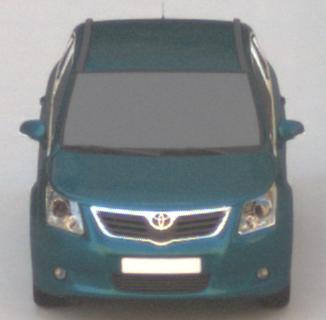
Make: Toyota
Model: Avensis 1.6
Detailed model: Avensis (T27) Notch Back
Model produced from: 2009/01
Model produced until: 2010/08
Doors: 4
Color: blue
Road condition: dry road
Daytime: morning or afternoon
Contrast: low contrast